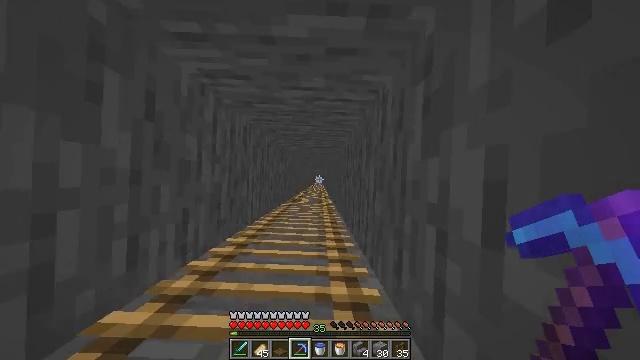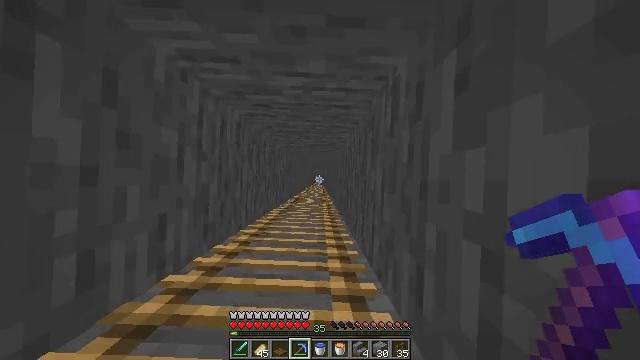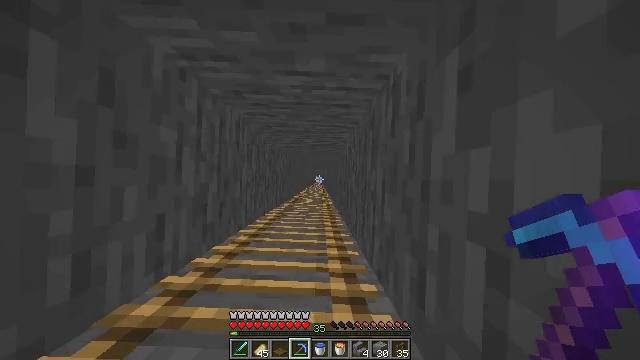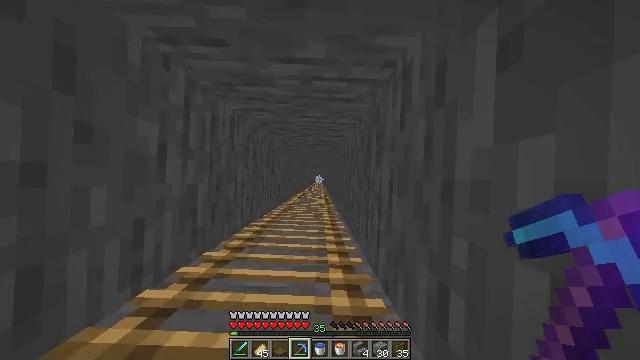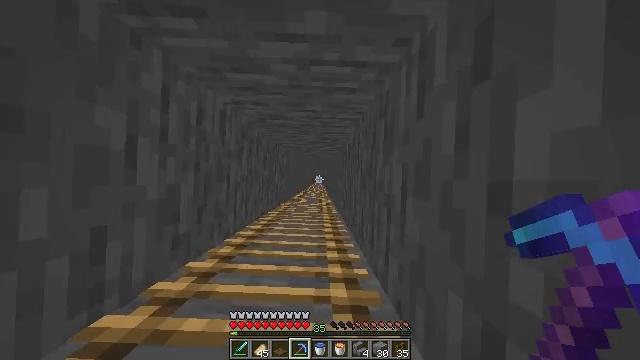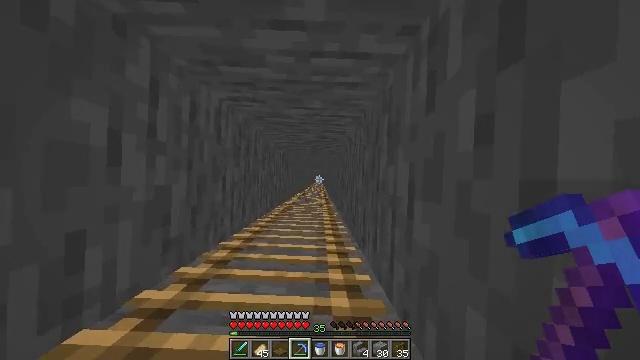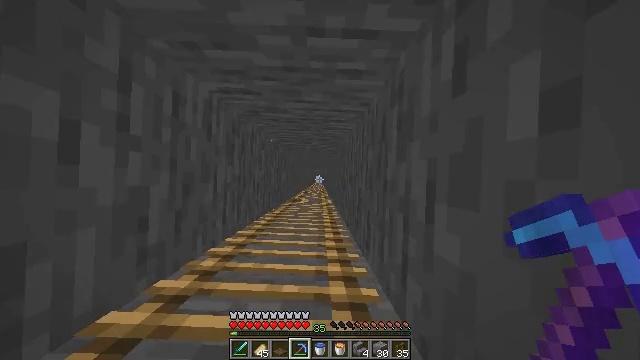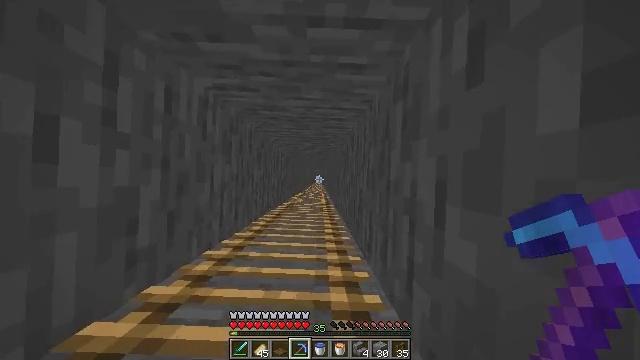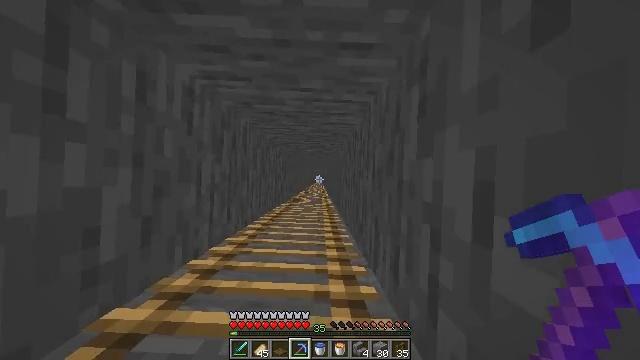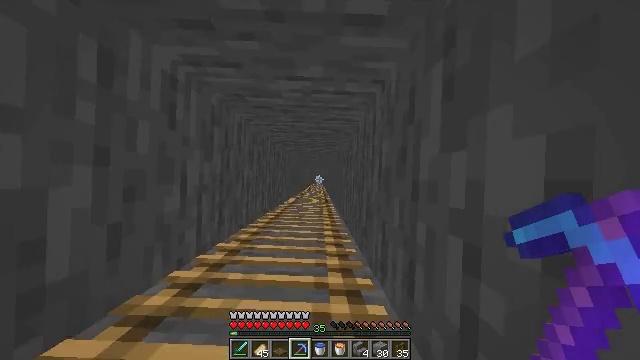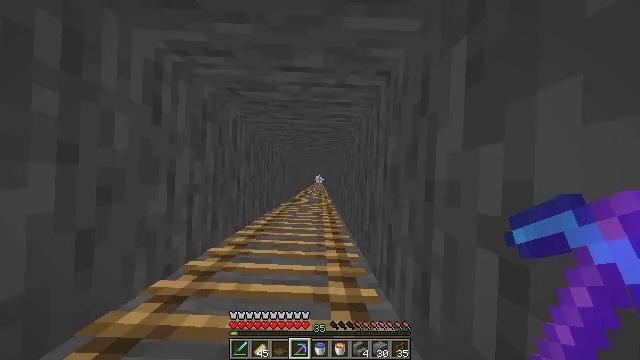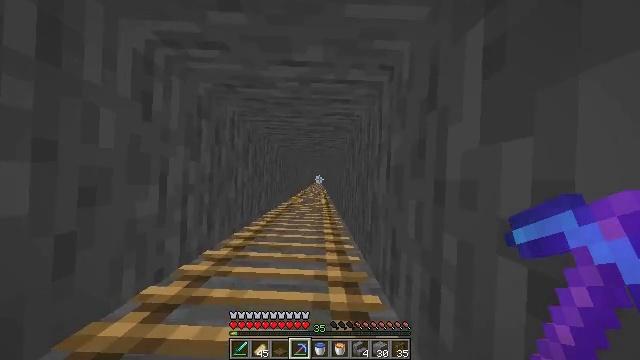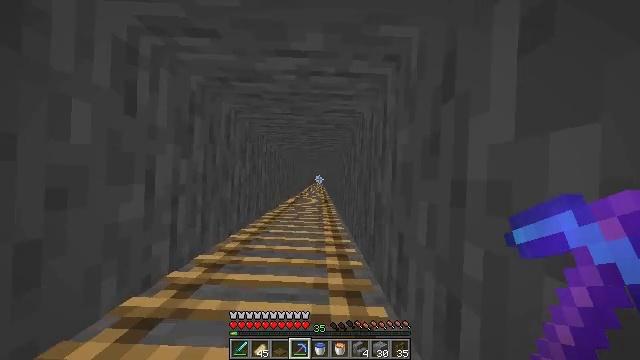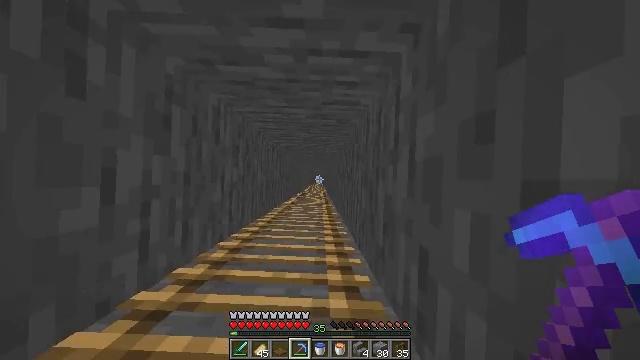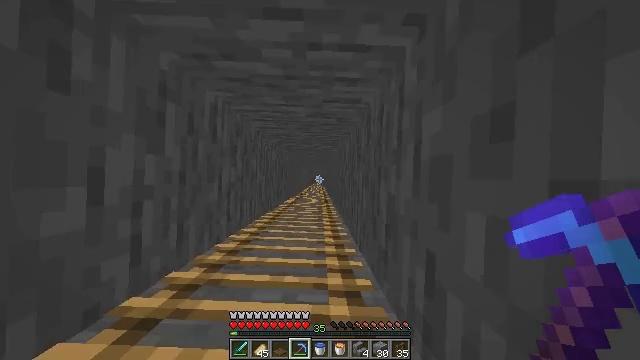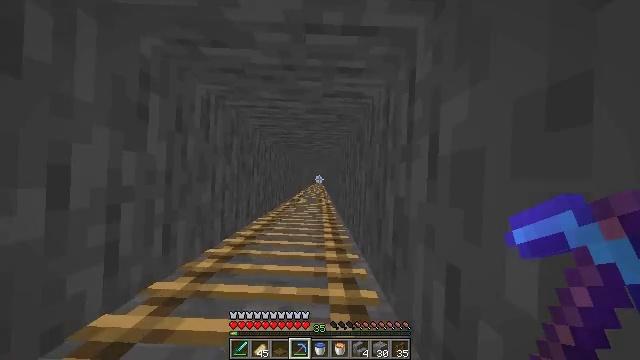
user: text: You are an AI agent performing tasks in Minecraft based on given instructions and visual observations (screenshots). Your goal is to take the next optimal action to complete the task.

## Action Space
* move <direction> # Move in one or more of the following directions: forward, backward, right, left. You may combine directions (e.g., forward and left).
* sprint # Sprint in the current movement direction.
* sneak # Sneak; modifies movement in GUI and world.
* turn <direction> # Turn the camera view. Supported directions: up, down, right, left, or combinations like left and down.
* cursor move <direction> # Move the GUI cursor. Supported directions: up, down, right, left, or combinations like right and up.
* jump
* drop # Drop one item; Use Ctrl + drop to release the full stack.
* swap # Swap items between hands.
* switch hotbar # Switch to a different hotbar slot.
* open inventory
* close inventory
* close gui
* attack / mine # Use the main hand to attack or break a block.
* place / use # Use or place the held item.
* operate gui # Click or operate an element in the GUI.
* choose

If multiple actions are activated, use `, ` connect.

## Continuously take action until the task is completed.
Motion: motion action
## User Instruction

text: Use iron and flint in the crafting table to create flint and steel.
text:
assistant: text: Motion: move forward, jump
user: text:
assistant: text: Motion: move forward, jump
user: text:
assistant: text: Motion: move forward, jump
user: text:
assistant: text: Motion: move forward, jump
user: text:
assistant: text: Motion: move forward, jump
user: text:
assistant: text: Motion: move forward, jump
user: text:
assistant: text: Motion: move forward, jump
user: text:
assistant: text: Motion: move forward, jump
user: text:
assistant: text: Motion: move forward, jump
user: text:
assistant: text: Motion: move forward, jump
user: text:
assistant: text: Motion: move forward, jump
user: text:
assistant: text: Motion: move forward, jump
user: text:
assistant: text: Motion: move forward, jump
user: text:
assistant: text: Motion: move forward, jump
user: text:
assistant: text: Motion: move forward, jump
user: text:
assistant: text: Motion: move forward, jump
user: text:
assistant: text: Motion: move forward, jump
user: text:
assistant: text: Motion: move forward, jump
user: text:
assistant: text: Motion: move forward, jump
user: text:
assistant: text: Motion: move forward, jump
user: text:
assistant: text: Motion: move forward, jump
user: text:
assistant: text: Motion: move forward, jump
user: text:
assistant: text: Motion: move forward, jump
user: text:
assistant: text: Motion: move forward, jump
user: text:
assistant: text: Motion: move forward, jump
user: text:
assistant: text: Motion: move forward, jump
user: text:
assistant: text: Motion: move forward, jump
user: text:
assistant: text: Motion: move forward, jump
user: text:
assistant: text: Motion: move forward, jump
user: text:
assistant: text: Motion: move forward, jump